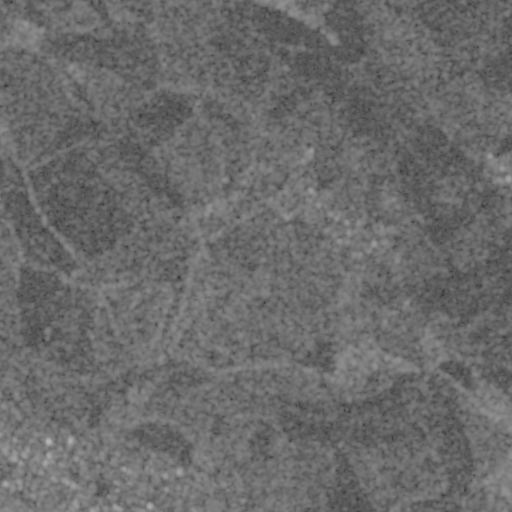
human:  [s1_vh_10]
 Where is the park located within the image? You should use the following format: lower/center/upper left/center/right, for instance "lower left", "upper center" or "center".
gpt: The park is located in the upper right of the image.
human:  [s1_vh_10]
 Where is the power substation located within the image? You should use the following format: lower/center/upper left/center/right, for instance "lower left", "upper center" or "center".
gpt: The power substation is located in the center of the image.
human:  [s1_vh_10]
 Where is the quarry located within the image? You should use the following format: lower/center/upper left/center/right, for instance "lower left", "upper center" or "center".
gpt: There is no quarry in the image.

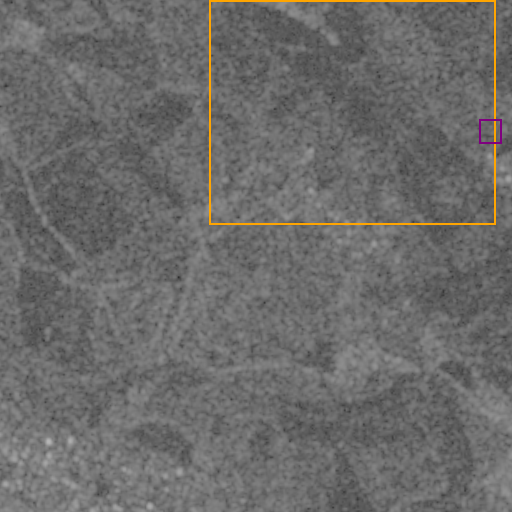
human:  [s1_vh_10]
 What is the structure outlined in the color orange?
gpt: The structure outlined in orange is a crop field.
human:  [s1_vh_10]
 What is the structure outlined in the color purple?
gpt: The structure outlined in purple is a park.
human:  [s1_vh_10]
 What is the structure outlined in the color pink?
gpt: There is no pink outline.